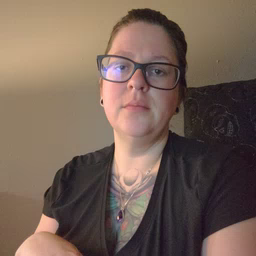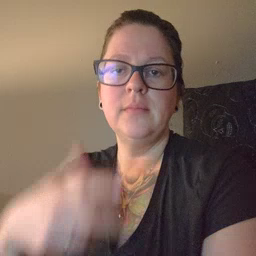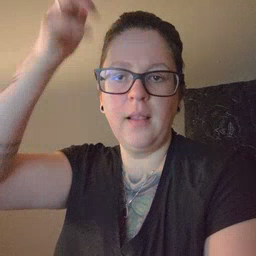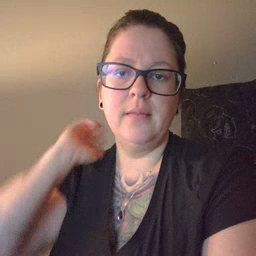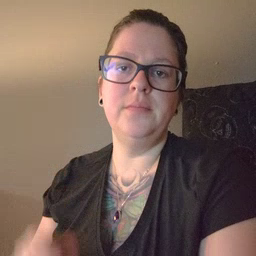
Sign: lion